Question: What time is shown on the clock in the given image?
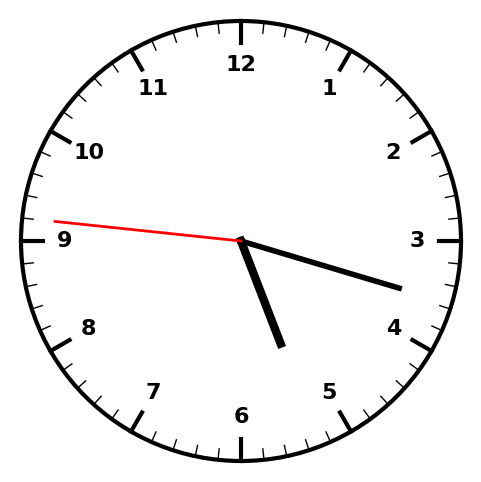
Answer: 05:17:46